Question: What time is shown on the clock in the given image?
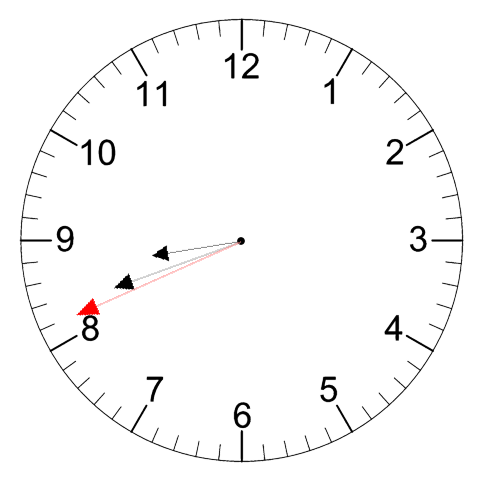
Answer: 08:41:41